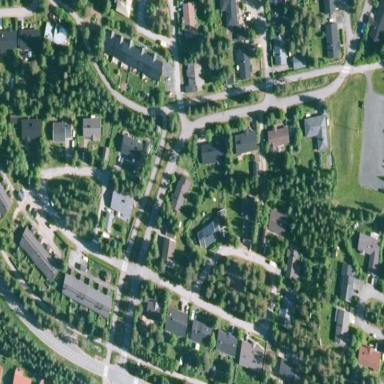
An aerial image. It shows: Residential area.